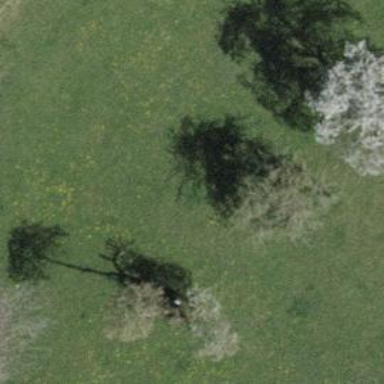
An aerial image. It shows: Orchard.